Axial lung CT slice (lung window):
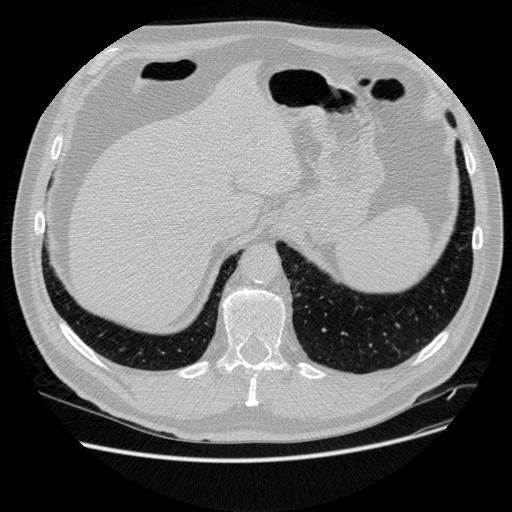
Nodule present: no